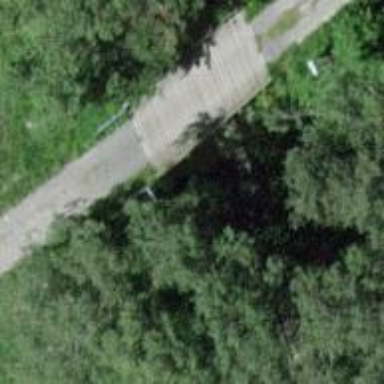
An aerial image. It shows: Track road with grade1 bridge.